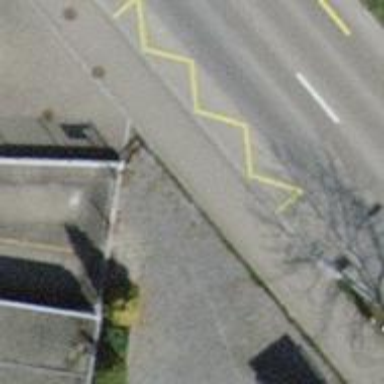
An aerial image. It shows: Bus stop with platform for public transport.